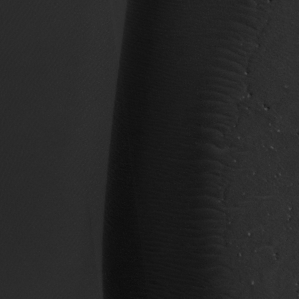
Label: non_frost